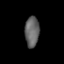
Tissue: prostate
Cell type: T cells
Senescence score: 0.6896
Nuclear area (px): 433
Mean DAPI intensity: 98.381